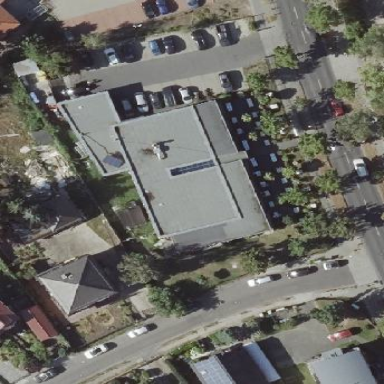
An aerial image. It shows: View of roof of building.